Interaction volume radius: 5 \u00c5
Interaction volume height: 15 \u00c5
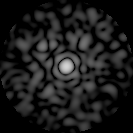
Disorder parameter: 0.8067